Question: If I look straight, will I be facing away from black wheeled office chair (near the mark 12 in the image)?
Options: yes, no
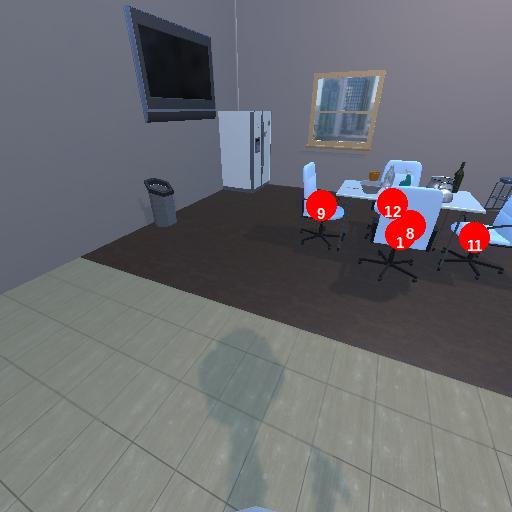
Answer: yes